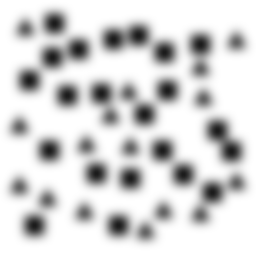
Squares: 22
Triangles: 16
Stars: 0
Total shapes: 38